Question: Working on building a query at work for hotel program participation. I have a table dwp_list that has hotelcode (fk) and programname as the other column, plus a table all_hotels that lists all the hotel information using hotelcode as the primary key. What I am trying to do (with no success) is add columns for each programname to create a total participation report. Please see the image for better description. I have tried using the EXISTS function but the subquery is returning more than one record.
There are a total of 18 different programs, so one I figure out how to do one, I can manage the rest pretty easily, but its a pain to do manually.

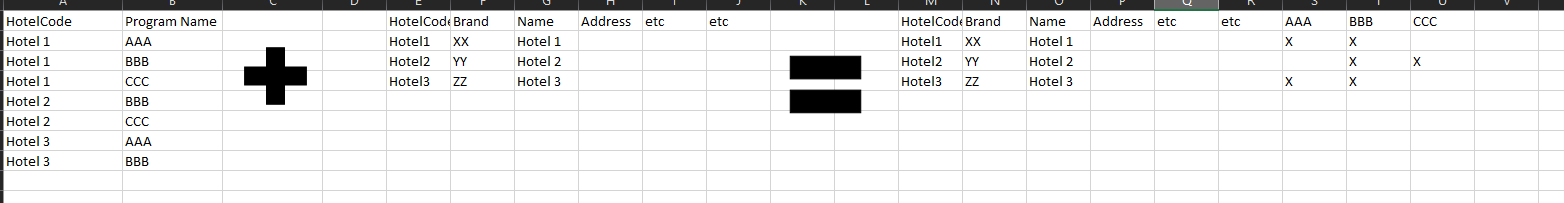
Answer: For a fixed list of program names, you can do conditional aggregation:
'''
select h.*,
max(case when l.programname = 'AAA' then 'x' end) as aaa,
max(case when l.programname = 'BBB' then 'x' end) as bbb,
max(case when l.programname = 'CCC' then 'x' end) as ccc
from all_hotels h
inner join dwp_list l on l.hotelcode = h.hotelcode
group by h.hotelcode
'''